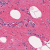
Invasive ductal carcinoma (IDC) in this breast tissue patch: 0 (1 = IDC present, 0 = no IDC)